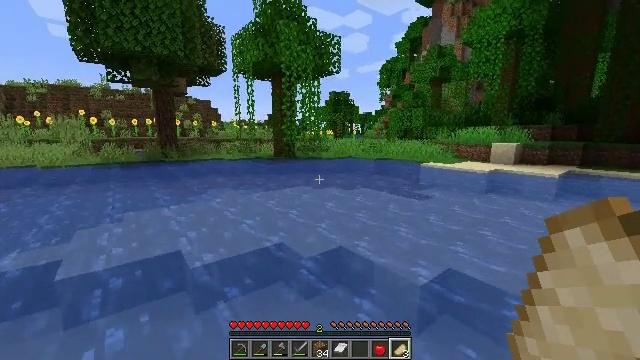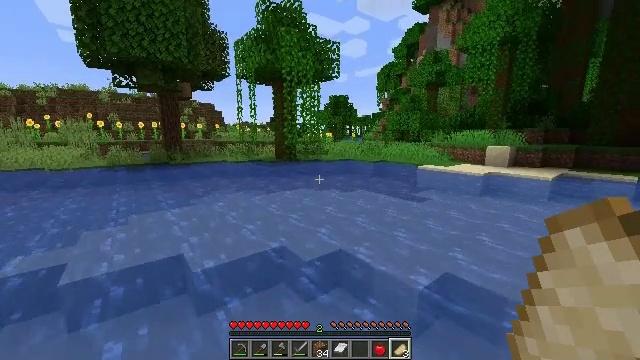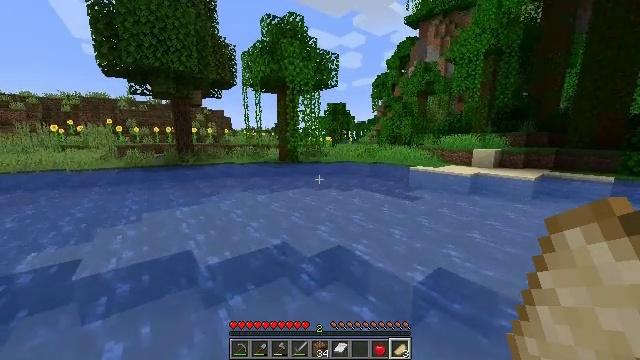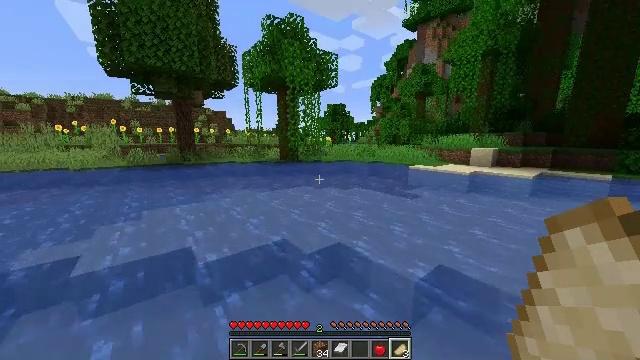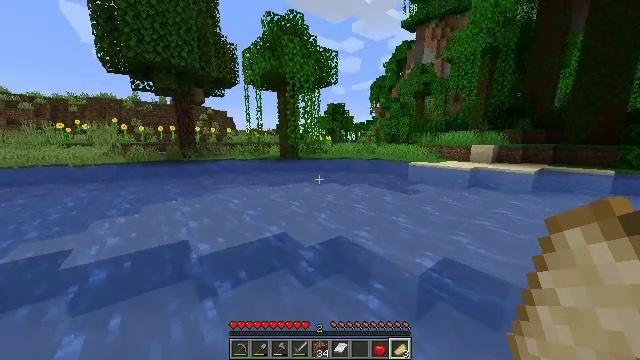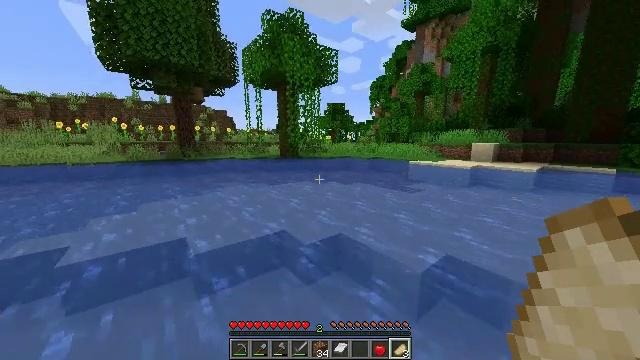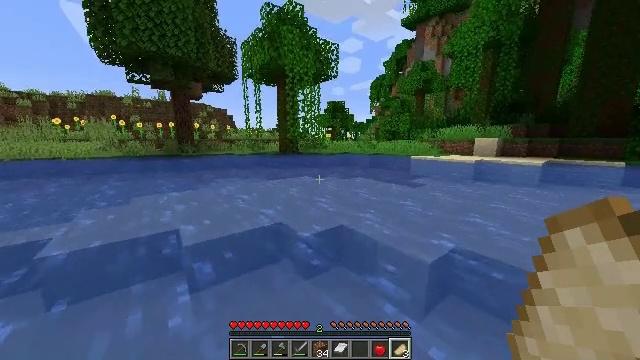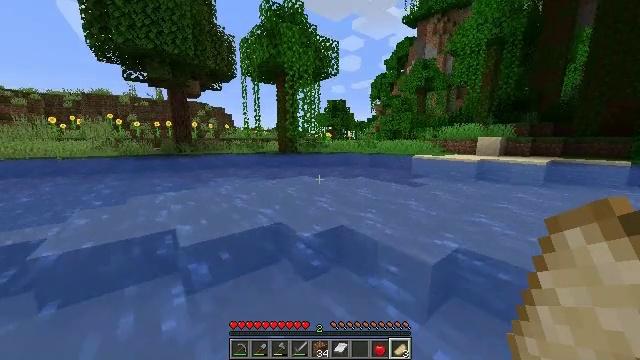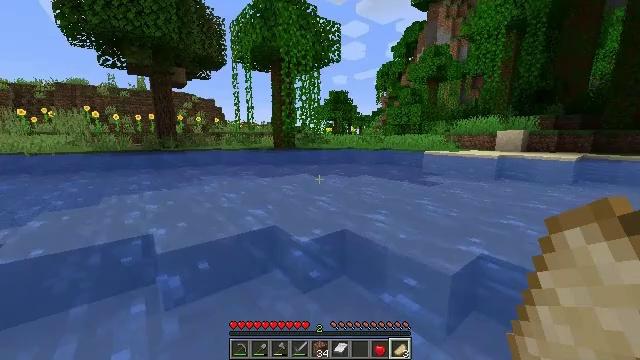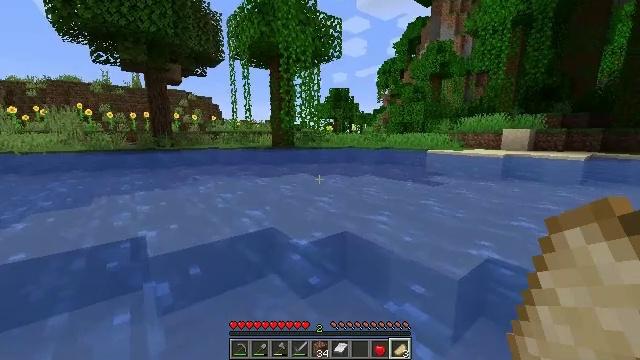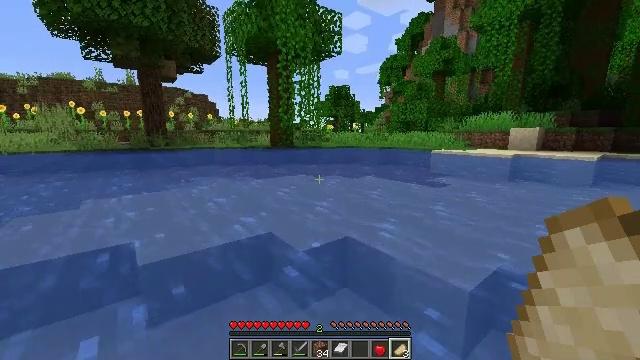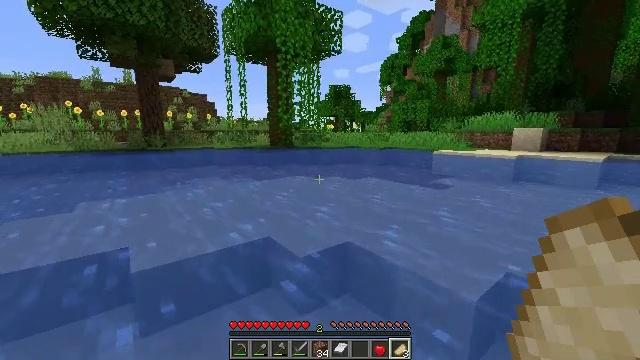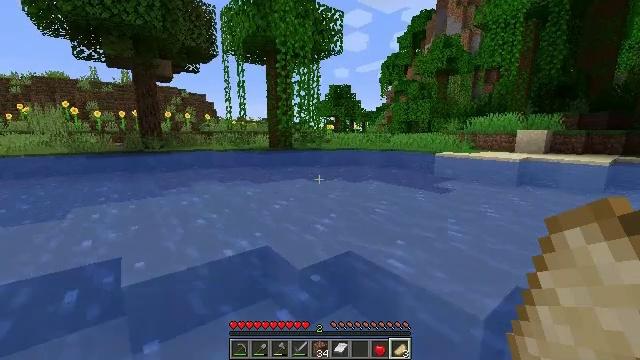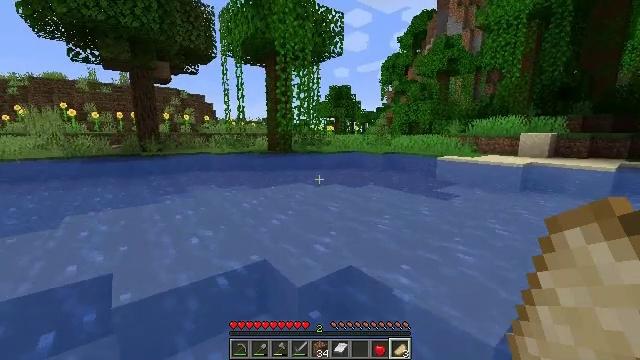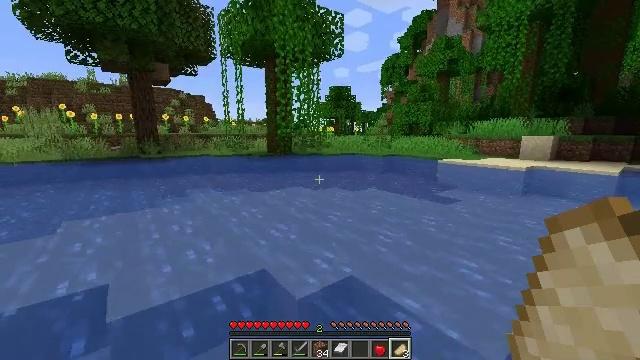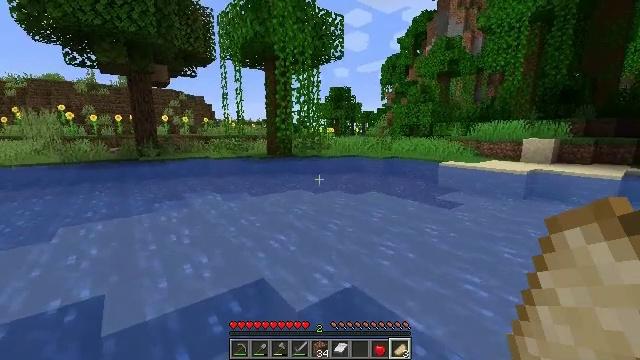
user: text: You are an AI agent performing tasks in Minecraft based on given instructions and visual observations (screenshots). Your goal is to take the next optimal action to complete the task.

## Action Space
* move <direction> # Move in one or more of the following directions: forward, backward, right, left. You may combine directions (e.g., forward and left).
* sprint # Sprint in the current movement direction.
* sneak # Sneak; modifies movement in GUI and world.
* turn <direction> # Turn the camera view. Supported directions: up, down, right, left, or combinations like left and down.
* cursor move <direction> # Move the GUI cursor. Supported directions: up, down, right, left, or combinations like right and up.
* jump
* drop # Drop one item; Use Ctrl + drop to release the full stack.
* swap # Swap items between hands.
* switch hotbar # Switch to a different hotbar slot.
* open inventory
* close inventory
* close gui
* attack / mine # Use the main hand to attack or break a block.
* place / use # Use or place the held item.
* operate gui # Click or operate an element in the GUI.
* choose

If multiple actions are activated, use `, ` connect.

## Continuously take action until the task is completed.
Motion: motion action
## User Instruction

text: Mine the clay from the riverbed.
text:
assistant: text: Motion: move forward, sprint, jump
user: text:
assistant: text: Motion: move forward, sprint, jump
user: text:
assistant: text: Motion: move forward, sprint, jump
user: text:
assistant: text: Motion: move forward, sprint, jump
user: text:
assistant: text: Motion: move forward, sprint, jump
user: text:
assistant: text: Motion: move forward, sprint, jump
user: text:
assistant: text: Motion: move forward, sprint, jump
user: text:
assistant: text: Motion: move forward, sprint, jump
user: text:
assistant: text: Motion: move forward, sprint, jump
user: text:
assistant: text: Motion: move forward, sprint, jump
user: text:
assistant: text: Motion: move forward, sprint, jump
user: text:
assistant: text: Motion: move forward, sprint, jump
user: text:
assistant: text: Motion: move forward, sprint, jump
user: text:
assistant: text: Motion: move forward, sprint, jump
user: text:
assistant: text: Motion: move forward, sprint, jump
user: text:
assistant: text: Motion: move forward, sprint, jump
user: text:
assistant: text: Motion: move forward, sprint, jump
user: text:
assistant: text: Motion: move forward, sprint, jump
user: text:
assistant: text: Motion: move forward, sprint, jump
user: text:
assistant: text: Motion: move forward, sprint, jump
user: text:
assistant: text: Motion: move forward, sprint, jump
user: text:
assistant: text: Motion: move forward, sprint, jump
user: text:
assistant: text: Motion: move forward, sprint, jump
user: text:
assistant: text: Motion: move forward, sprint, jump
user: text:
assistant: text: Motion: move forward, sprint, jump
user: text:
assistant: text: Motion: move forward, sprint, jump
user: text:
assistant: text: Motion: move forward, sprint, jump
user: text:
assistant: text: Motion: move forward, sprint, jump
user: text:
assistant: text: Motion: move forward, sprint, jump
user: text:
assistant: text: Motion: move forward, sprint, jump